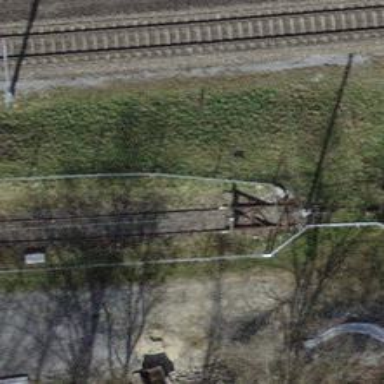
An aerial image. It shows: Railway buffer stop.